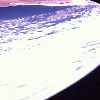
Label: sunburn